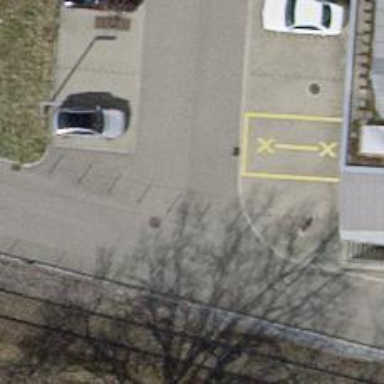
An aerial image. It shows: Bollard barrier.